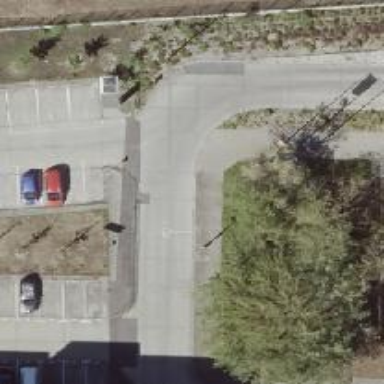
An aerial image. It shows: Path.